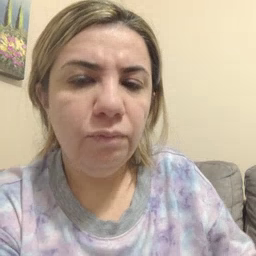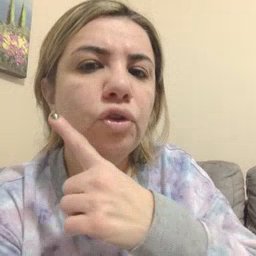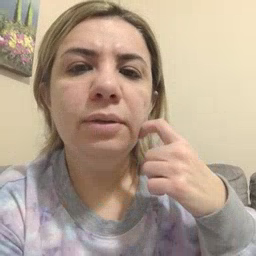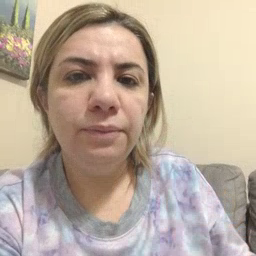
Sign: dry